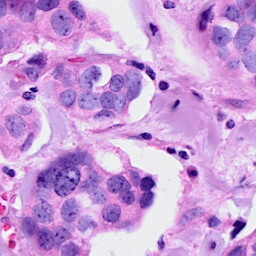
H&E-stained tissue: Breast